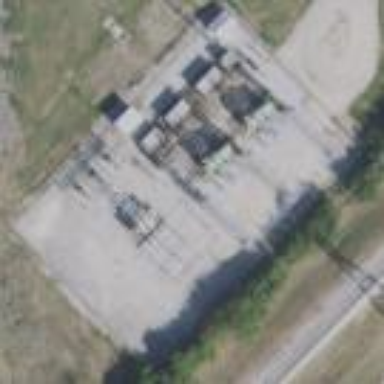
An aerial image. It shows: Outdoor distribution power substation.